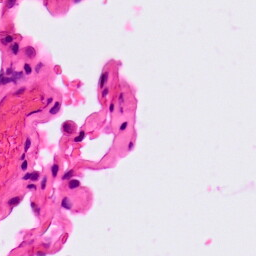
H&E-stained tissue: Lung